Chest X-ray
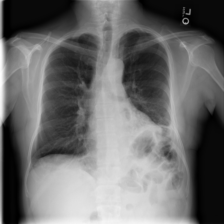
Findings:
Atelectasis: negative
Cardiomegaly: negative
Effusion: negative
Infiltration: positive
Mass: negative
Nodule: negative
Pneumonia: negative
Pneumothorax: negative
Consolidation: negative
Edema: negative
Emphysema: negative
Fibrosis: positive
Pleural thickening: negative
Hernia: negative